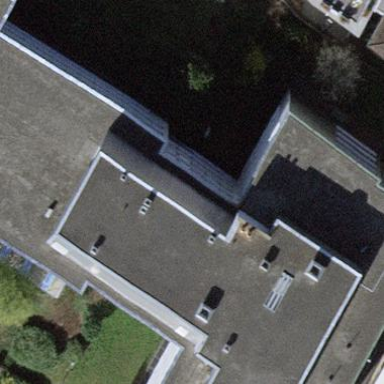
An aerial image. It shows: Commercial building.